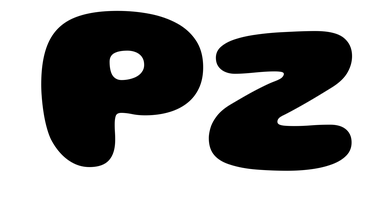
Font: Gluten_ExtraBold